Interaction volume radius: 5 \u00c5
Interaction volume height: 10 \u00c5
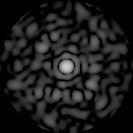
Disorder parameter: 0.8422